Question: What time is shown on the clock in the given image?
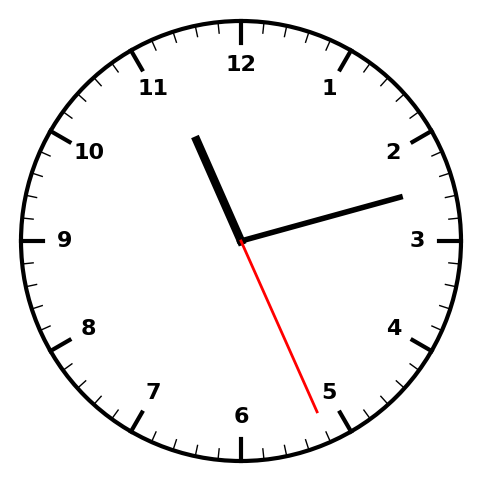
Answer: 11:12:26